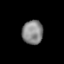
Tissue: lung
Cell type: T cells
Senescence score: 0.213
Nuclear area (px): 489
Mean DAPI intensity: 135.699